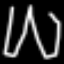
Label: pants